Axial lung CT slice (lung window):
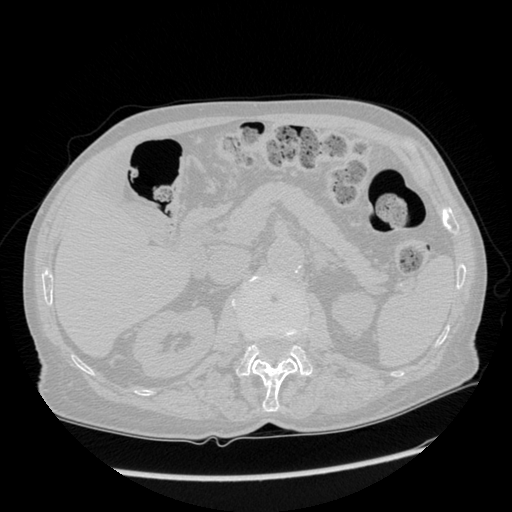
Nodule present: no